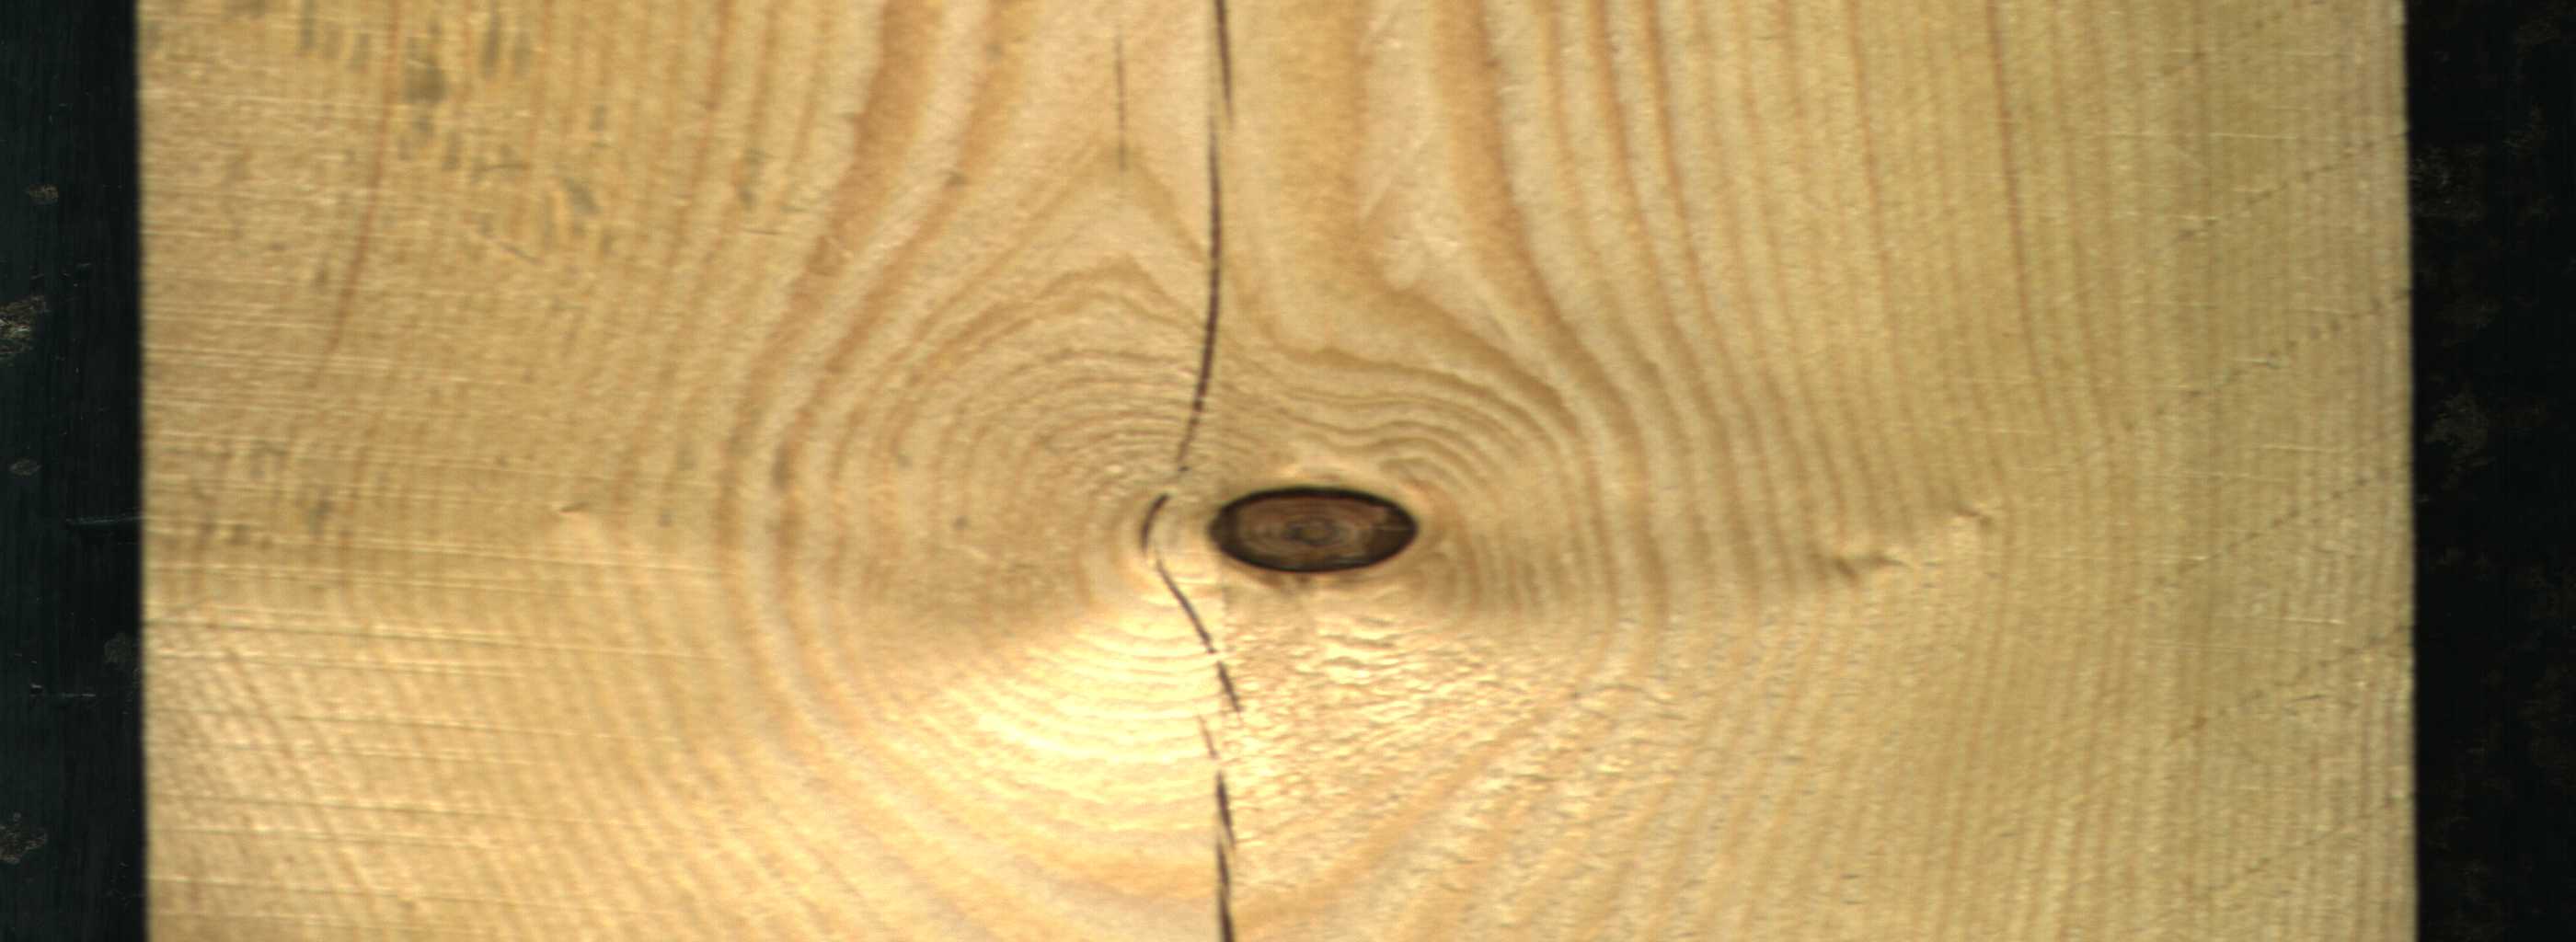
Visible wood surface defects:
Crack
Crack
Crack
Dead_Knot